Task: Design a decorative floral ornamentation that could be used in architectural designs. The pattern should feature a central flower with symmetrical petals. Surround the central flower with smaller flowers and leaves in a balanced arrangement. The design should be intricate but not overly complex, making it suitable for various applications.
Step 399:
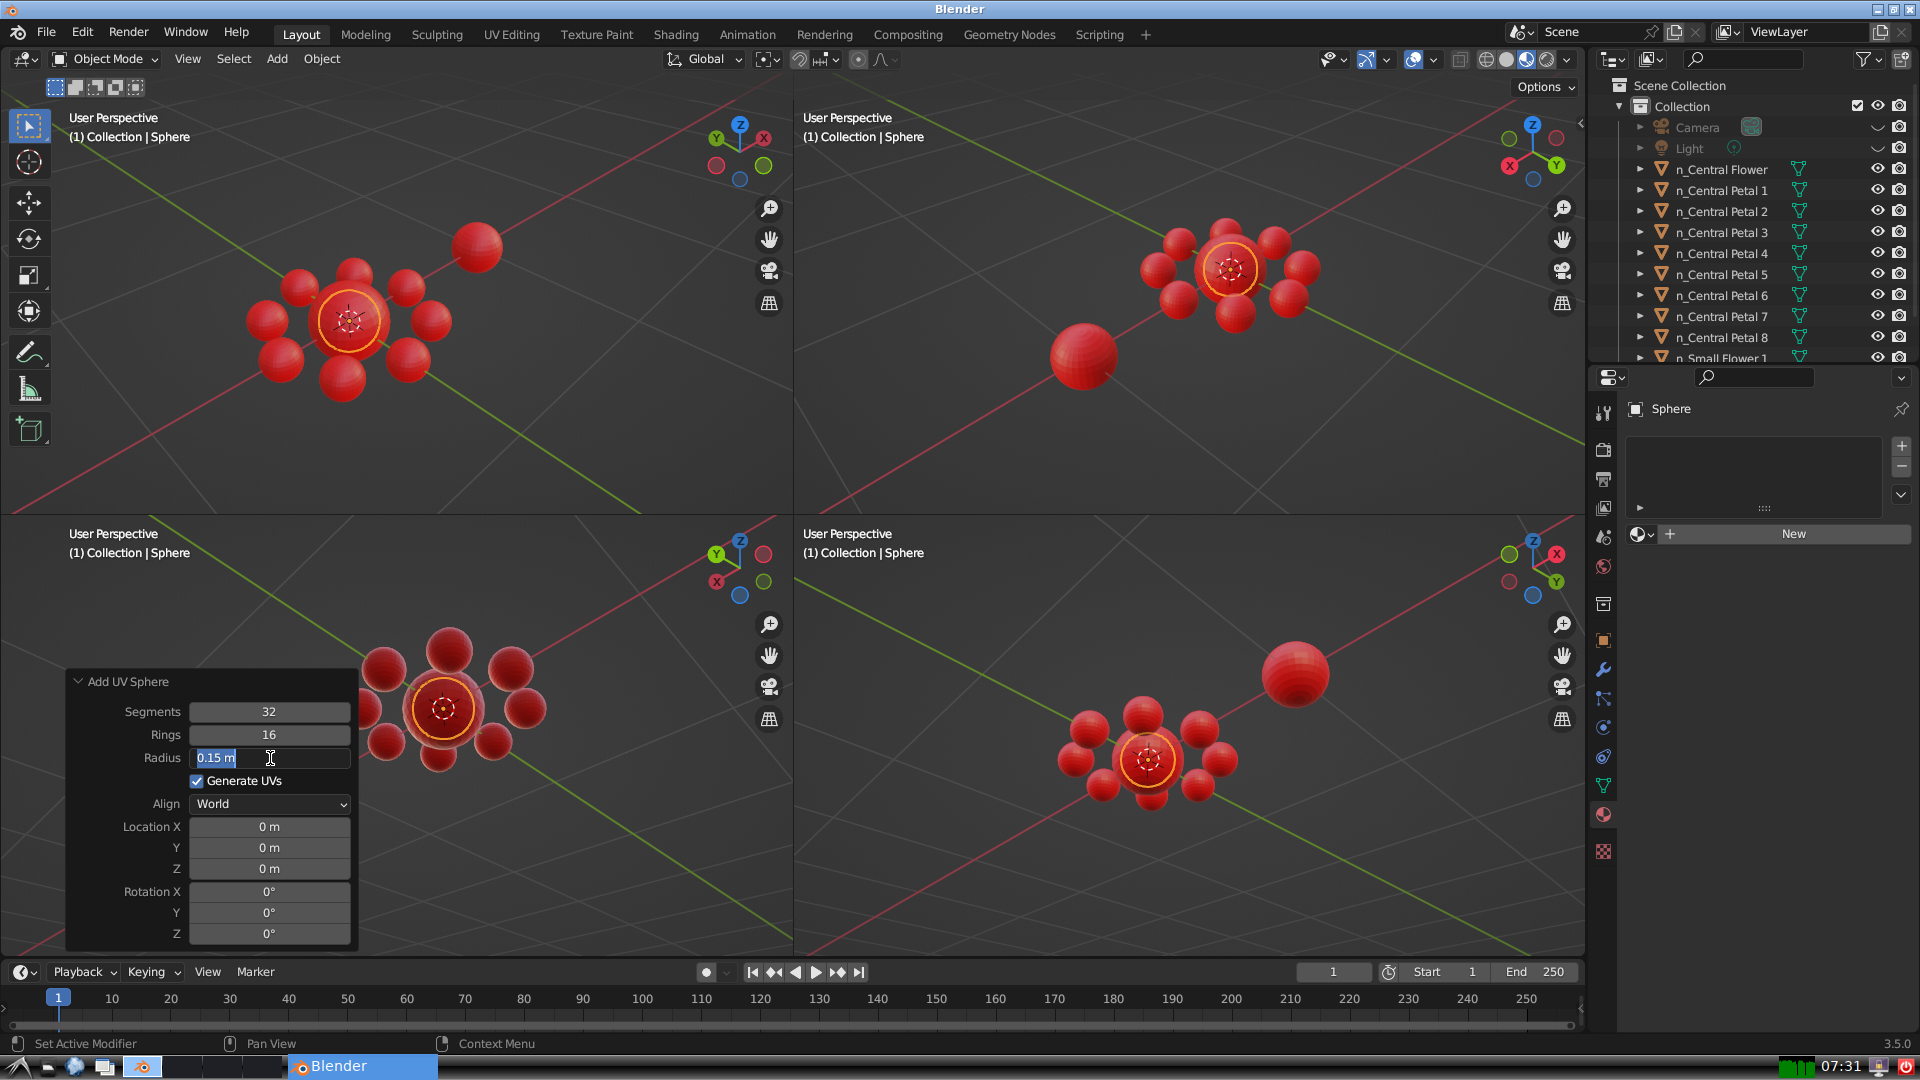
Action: input_text: 0.05